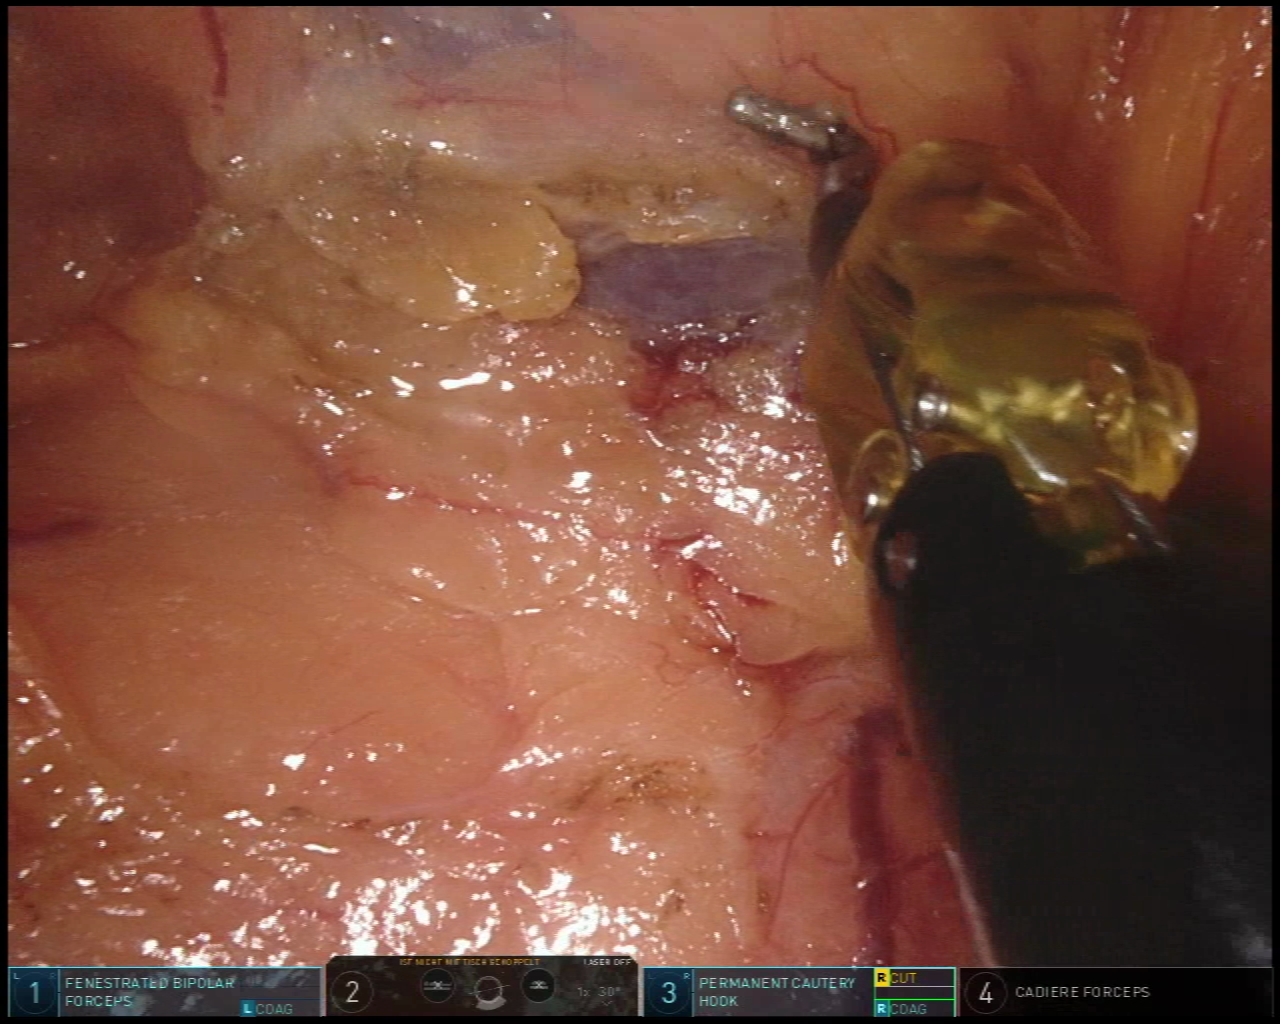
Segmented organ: spleen
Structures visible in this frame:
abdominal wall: yes
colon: no
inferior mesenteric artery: no
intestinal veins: no
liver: no
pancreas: no
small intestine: no
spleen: yes
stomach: no
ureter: no
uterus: no
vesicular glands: no